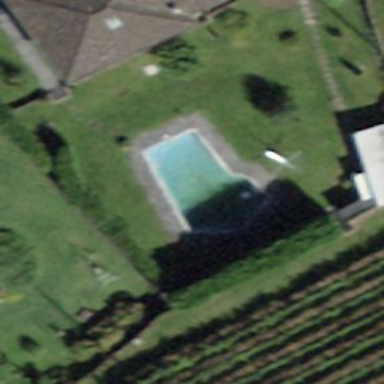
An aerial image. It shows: Swimming pool located in leisure land.